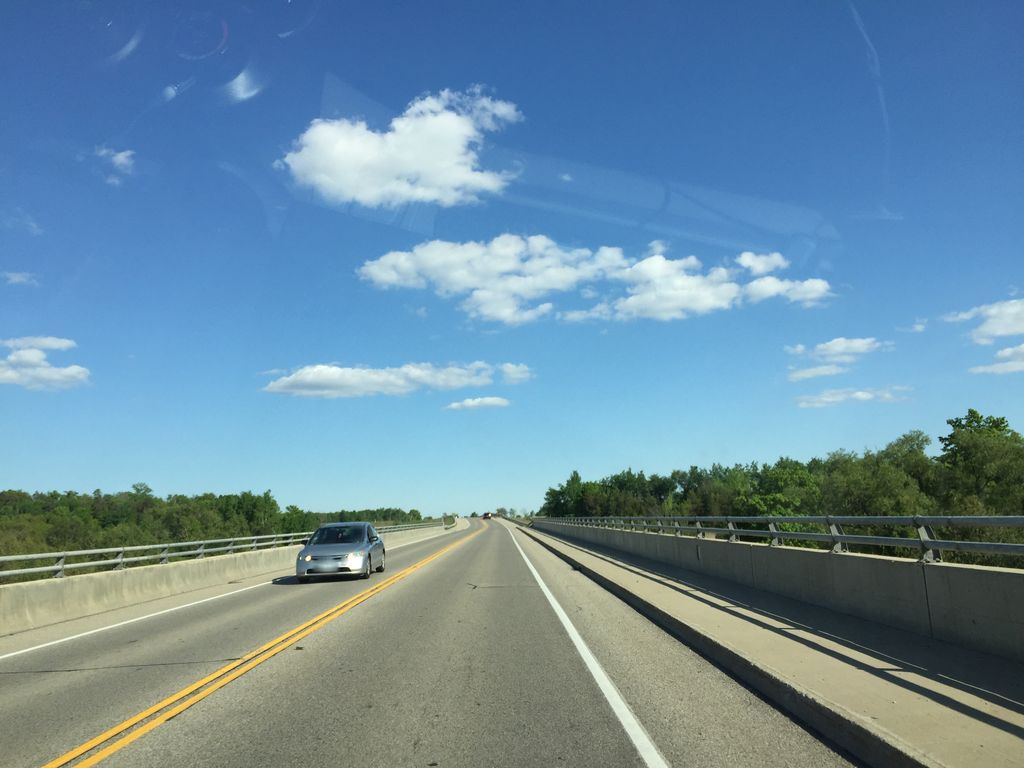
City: kitchener-waterloo